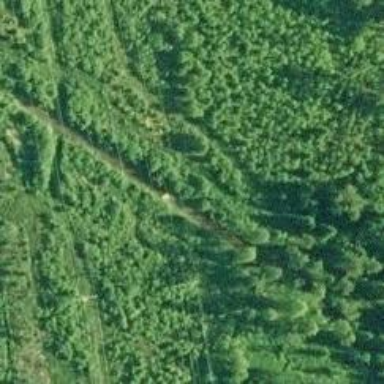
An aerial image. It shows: Path suitable for Nordic skiing.